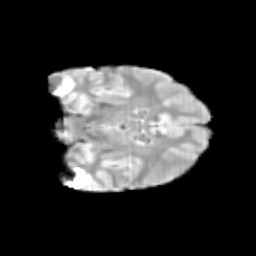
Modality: T2w
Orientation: coronal
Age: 13
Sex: male
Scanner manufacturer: siemens
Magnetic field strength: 3 T
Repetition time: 3.8 s
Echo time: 0.07 s